Field crop: maize
Growth stage: 2
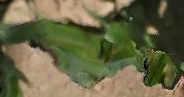
Species: maize